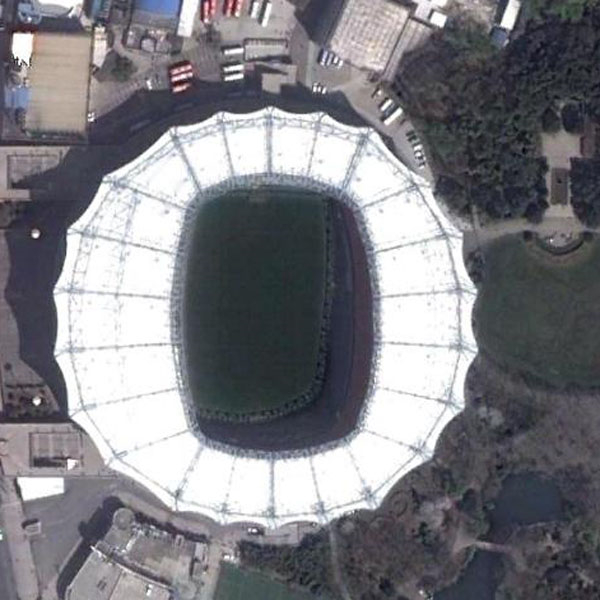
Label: Stadium